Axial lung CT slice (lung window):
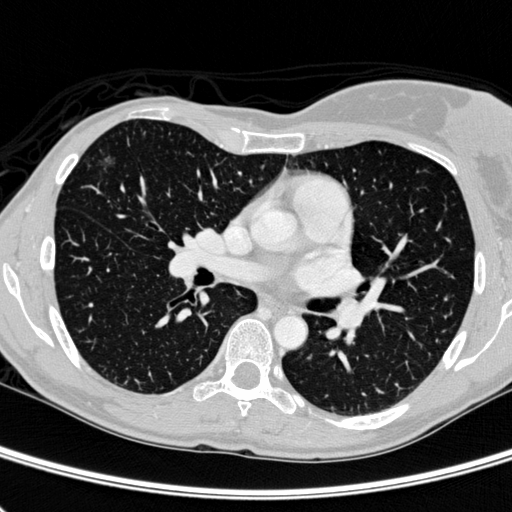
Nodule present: no